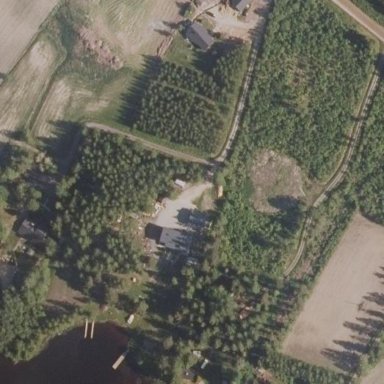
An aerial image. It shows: Forest area.